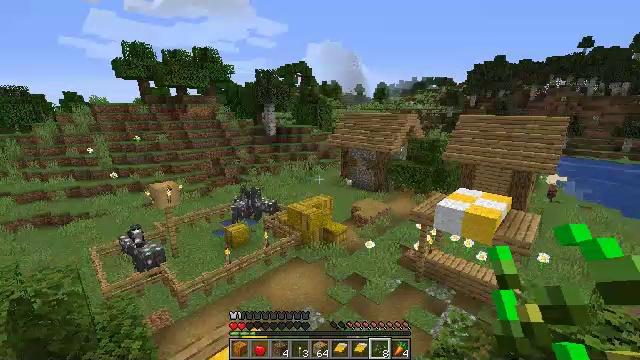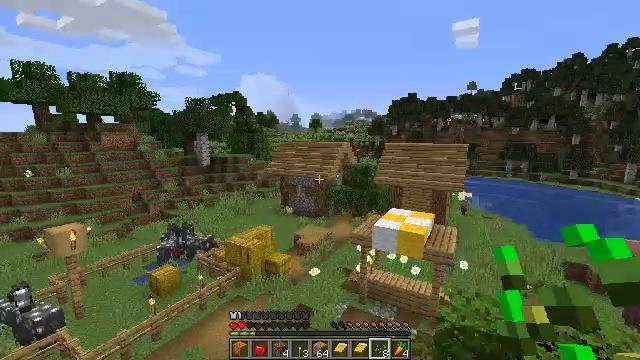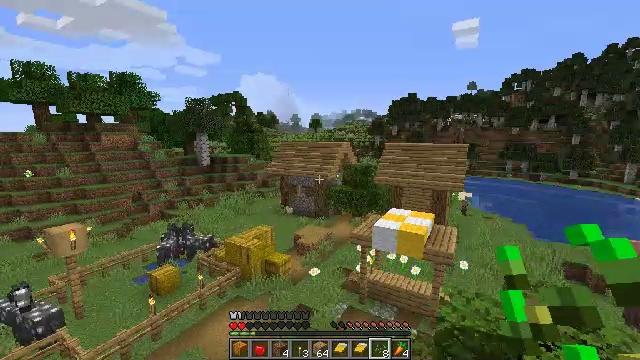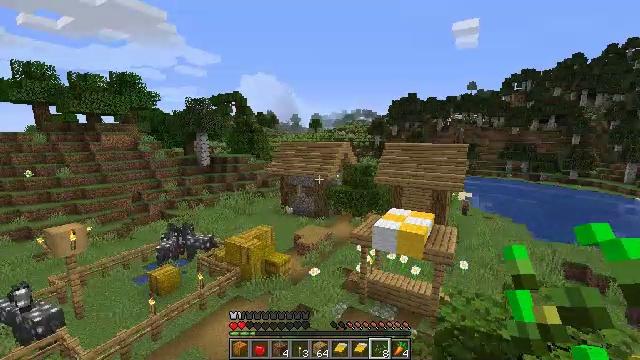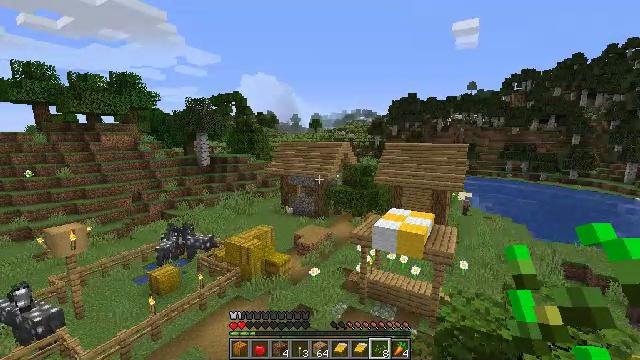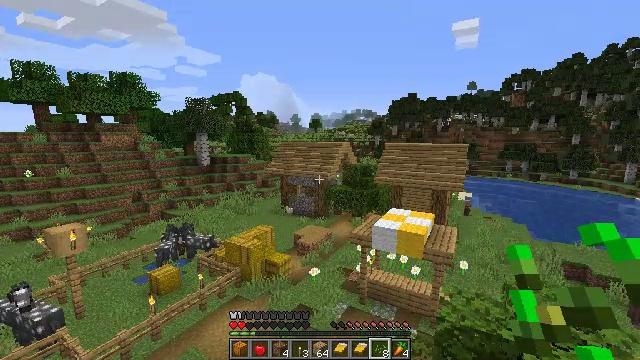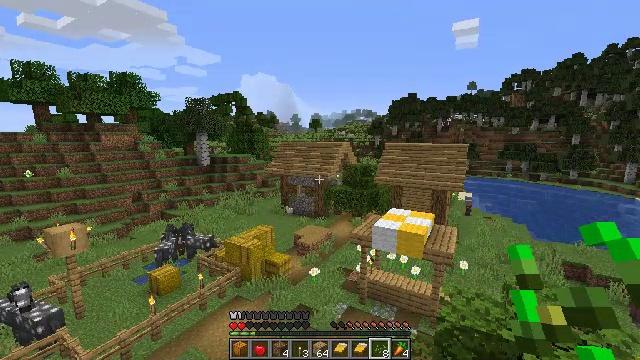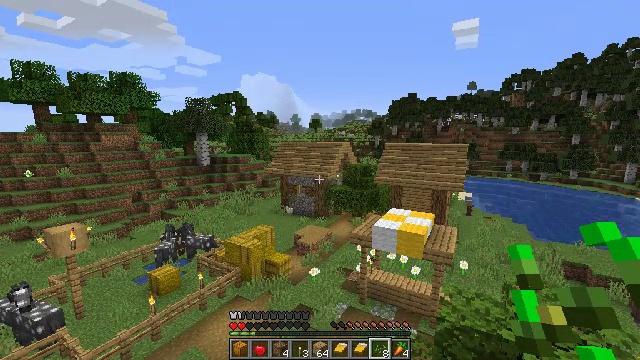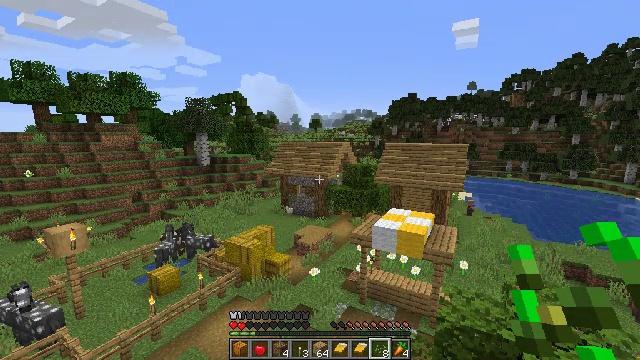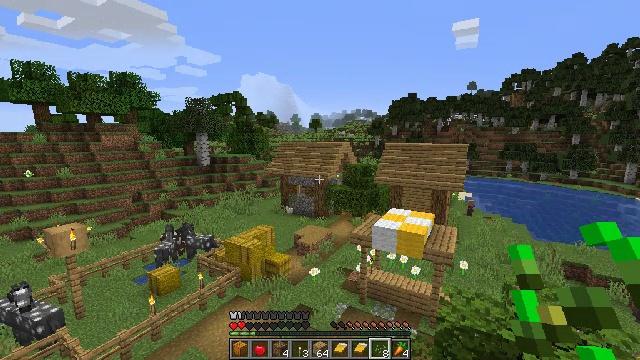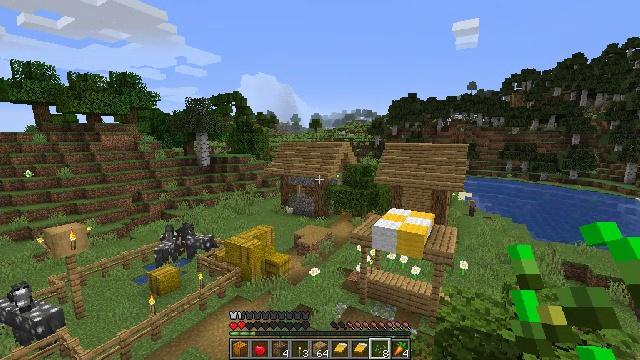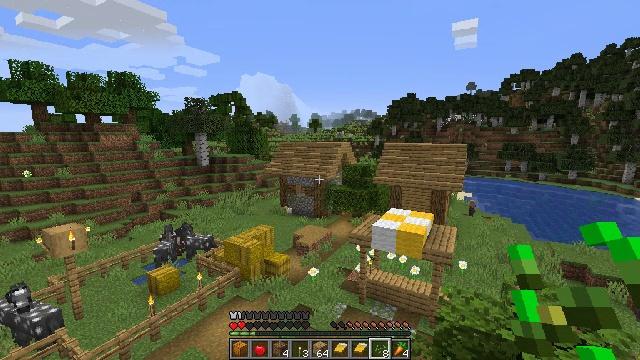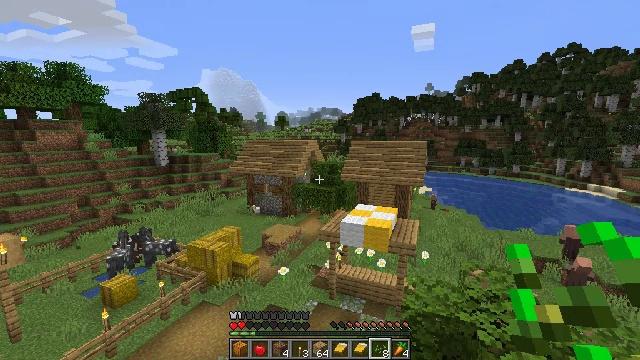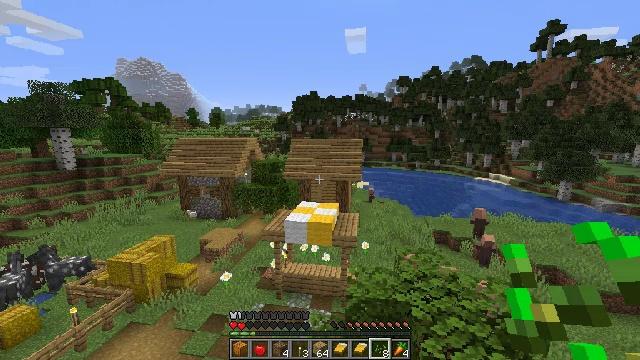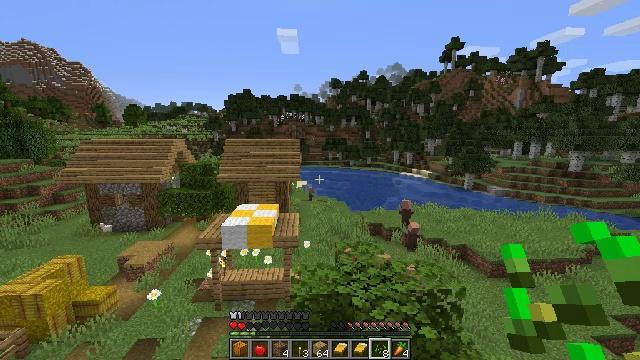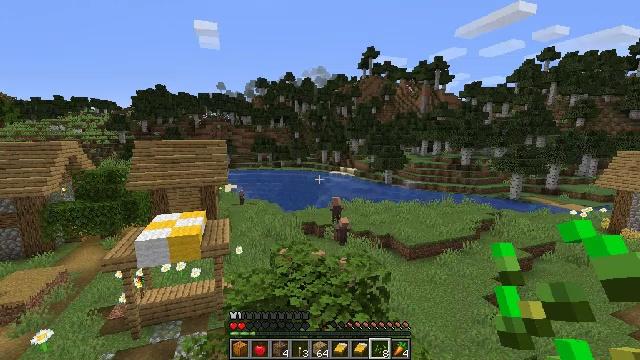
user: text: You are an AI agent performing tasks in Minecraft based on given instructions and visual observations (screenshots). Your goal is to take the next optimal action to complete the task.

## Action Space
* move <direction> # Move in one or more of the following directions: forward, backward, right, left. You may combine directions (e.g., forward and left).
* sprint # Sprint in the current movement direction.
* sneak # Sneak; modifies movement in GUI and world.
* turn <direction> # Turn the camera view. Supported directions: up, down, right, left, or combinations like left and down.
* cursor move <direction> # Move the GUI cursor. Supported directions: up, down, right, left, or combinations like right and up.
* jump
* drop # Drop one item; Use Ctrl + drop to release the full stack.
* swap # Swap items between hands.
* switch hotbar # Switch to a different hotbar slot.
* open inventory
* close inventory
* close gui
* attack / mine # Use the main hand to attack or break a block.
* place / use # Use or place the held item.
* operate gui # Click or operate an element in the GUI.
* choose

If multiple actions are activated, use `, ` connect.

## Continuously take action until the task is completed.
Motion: motion action
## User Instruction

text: Gather yellow wool from a structure.
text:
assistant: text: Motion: turn right and up
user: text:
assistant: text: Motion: no_op
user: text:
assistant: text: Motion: no_op
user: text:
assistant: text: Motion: no_op
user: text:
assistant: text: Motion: no_op
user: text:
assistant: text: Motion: no_op
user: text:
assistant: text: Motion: no_op
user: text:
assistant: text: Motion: no_op
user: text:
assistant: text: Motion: no_op
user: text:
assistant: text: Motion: no_op
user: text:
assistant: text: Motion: no_op
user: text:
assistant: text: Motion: turn right
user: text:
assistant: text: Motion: turn right
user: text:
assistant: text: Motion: turn right
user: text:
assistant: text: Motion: turn right
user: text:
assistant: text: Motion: turn right
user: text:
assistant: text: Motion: turn right
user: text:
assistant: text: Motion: turn right
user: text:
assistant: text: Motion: turn right
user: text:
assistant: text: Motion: no_op
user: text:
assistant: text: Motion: no_op
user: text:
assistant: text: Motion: no_op
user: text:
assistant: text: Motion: no_op
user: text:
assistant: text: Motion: turn right
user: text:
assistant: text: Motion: turn right
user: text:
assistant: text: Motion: turn right
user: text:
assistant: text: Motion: turn right
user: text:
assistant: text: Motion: turn right
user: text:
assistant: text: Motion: turn left and down
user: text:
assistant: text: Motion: turn left and down